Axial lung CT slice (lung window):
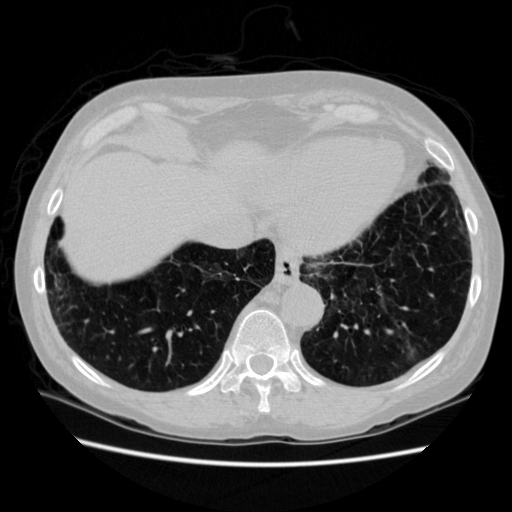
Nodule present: no